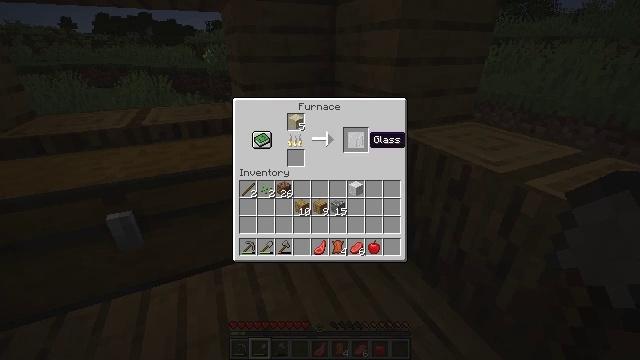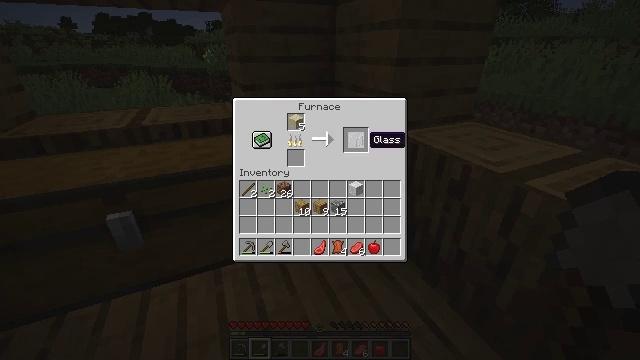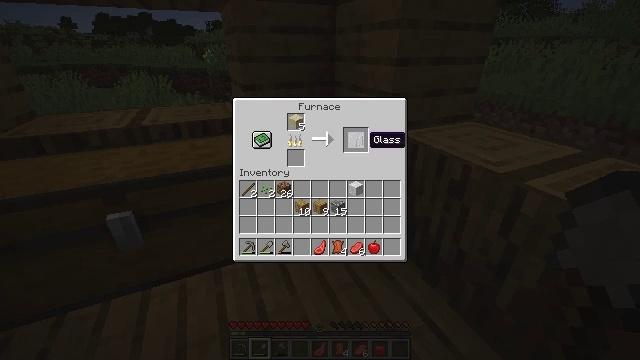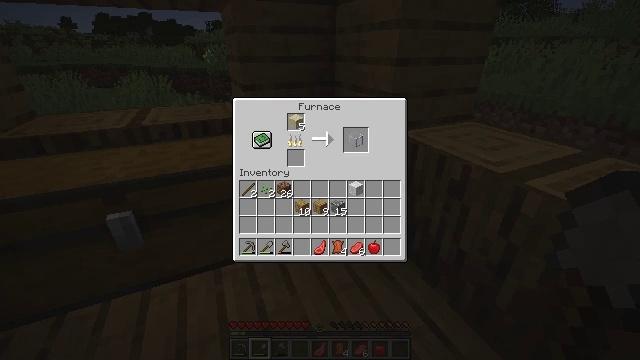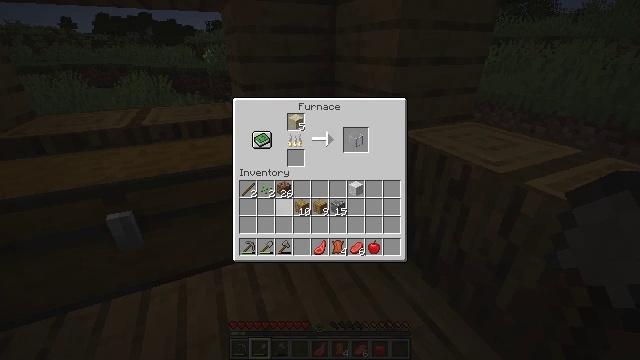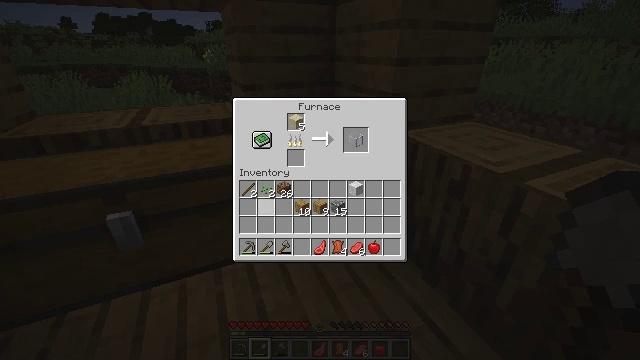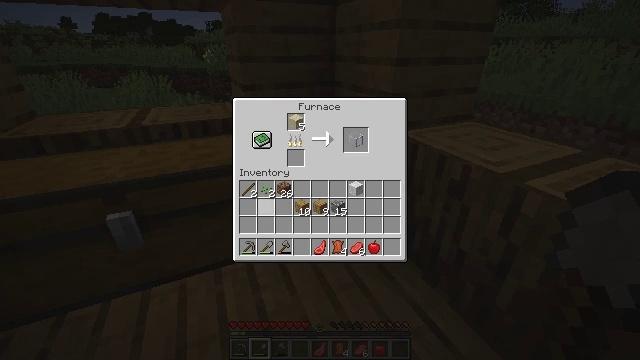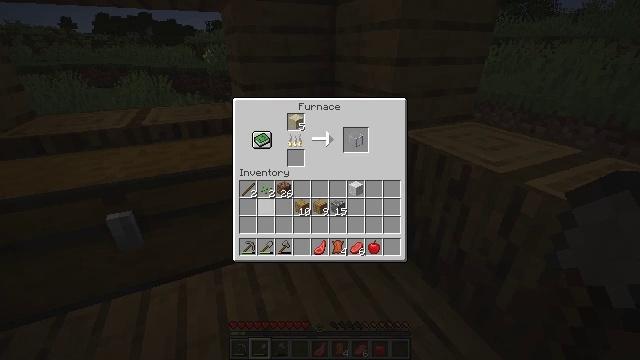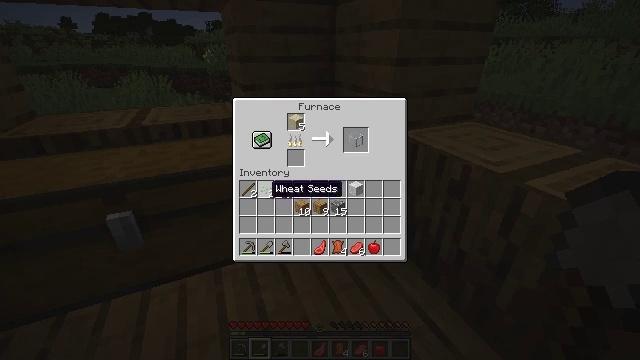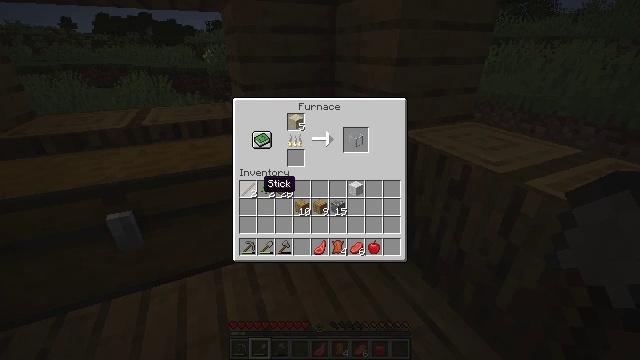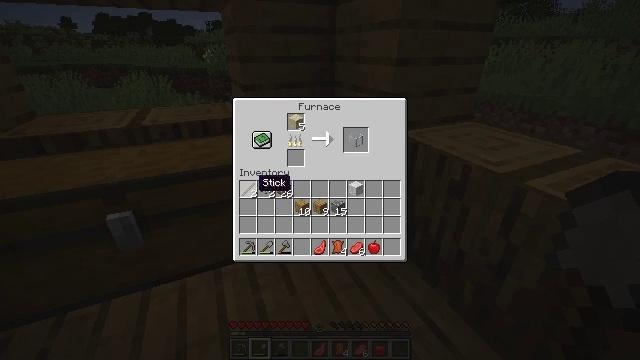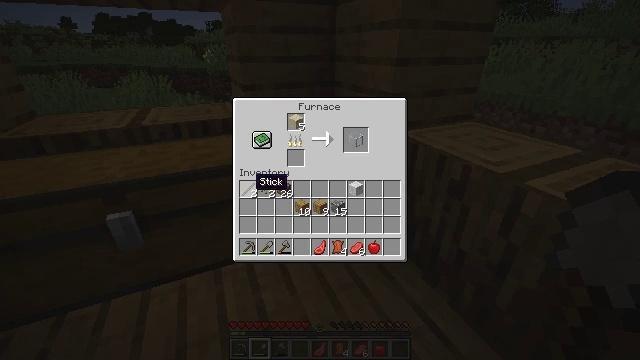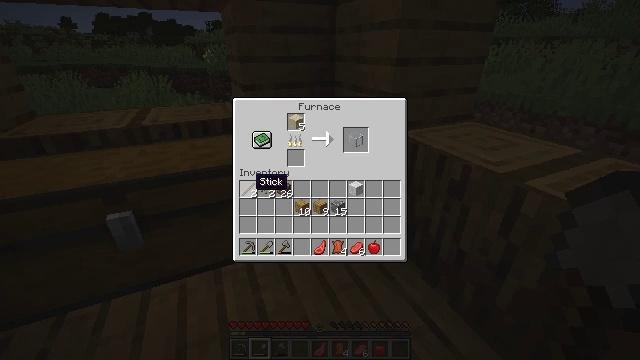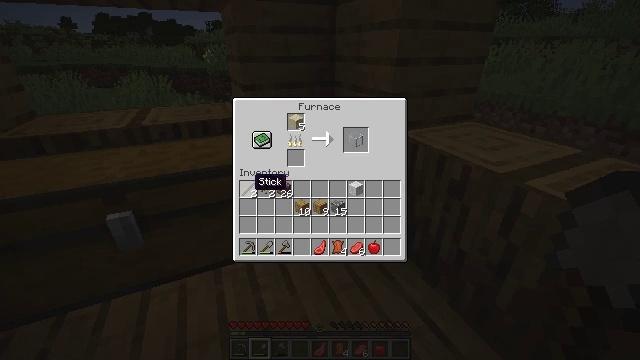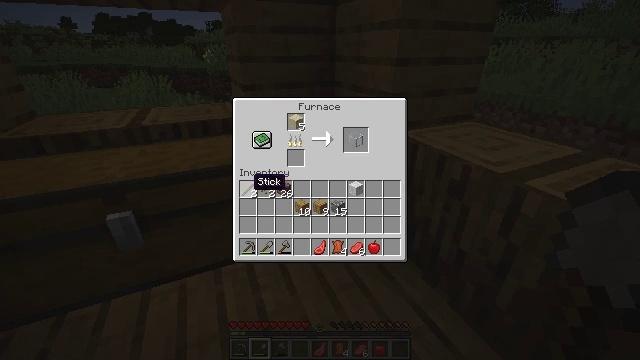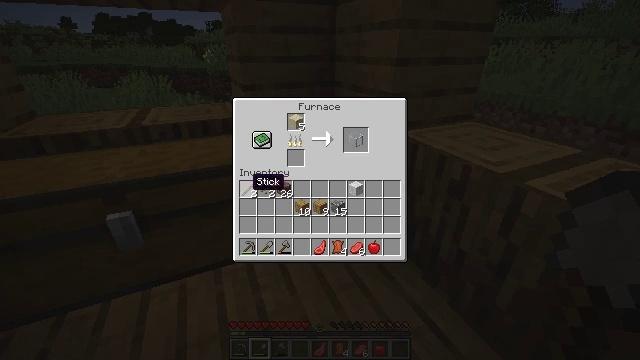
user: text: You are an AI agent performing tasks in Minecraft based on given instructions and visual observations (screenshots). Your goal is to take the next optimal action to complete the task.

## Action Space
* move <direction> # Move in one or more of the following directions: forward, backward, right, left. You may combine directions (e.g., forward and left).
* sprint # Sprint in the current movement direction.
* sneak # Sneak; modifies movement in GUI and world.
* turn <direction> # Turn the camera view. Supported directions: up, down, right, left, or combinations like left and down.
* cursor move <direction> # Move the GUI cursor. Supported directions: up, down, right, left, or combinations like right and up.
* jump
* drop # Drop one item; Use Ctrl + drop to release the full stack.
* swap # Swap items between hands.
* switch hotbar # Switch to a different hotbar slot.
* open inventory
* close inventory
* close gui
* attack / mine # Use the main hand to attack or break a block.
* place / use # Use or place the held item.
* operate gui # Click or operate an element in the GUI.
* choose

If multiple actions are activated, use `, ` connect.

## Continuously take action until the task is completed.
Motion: motion action
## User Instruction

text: craft item air
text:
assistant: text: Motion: no_op
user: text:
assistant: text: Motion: no_op
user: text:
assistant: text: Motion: cursor move left and down
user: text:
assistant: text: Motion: cursor move left and down
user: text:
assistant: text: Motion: cursor move left
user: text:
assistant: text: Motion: no_op
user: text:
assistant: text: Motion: sneak
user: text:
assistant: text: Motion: sneak, cursor move up
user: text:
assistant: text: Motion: sneak, cursor move left
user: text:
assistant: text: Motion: sneak
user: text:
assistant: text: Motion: sneak
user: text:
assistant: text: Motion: sneak
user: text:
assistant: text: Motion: sneak
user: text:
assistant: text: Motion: sneak
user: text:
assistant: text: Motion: sneak
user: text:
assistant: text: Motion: sneak
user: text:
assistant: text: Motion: sneak, operate gui
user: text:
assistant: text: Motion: sneak, operate gui
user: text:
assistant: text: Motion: sneak
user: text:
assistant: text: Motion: sneak, cursor move right and down
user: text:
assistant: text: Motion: sneak, cursor move right
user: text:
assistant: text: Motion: cursor move right
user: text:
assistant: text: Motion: cursor move right
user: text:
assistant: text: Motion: no_op
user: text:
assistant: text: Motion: no_op
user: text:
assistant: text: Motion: no_op
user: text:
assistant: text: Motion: no_op
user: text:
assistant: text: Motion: cursor move right
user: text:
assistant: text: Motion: cursor move right
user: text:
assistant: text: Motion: no_op